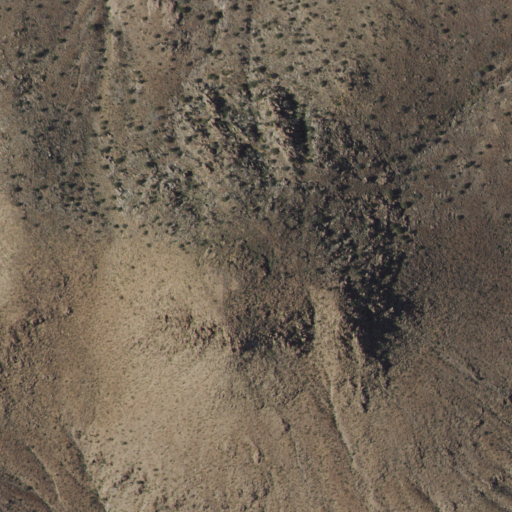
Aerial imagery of mountain in New Mexico named Steins Mountain containing shrub and grassland